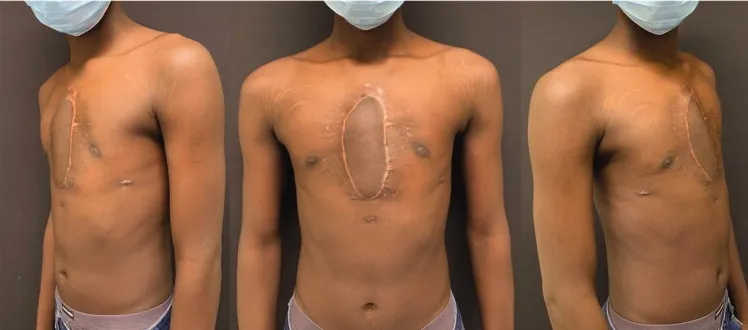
Post-operative at 6 months.
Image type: medical_photograph (other_medical_photograph)